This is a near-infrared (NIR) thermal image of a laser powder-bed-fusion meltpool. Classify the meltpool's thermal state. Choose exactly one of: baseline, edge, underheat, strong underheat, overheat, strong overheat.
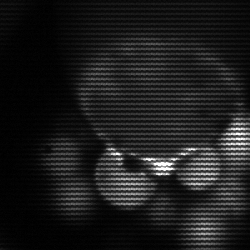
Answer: edge